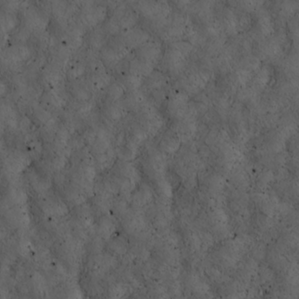
Label: non_frost